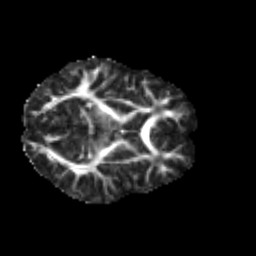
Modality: FA
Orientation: axial
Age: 8
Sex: female
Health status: healthy